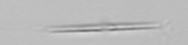
Label: pennate_Pseudo-nitzschia